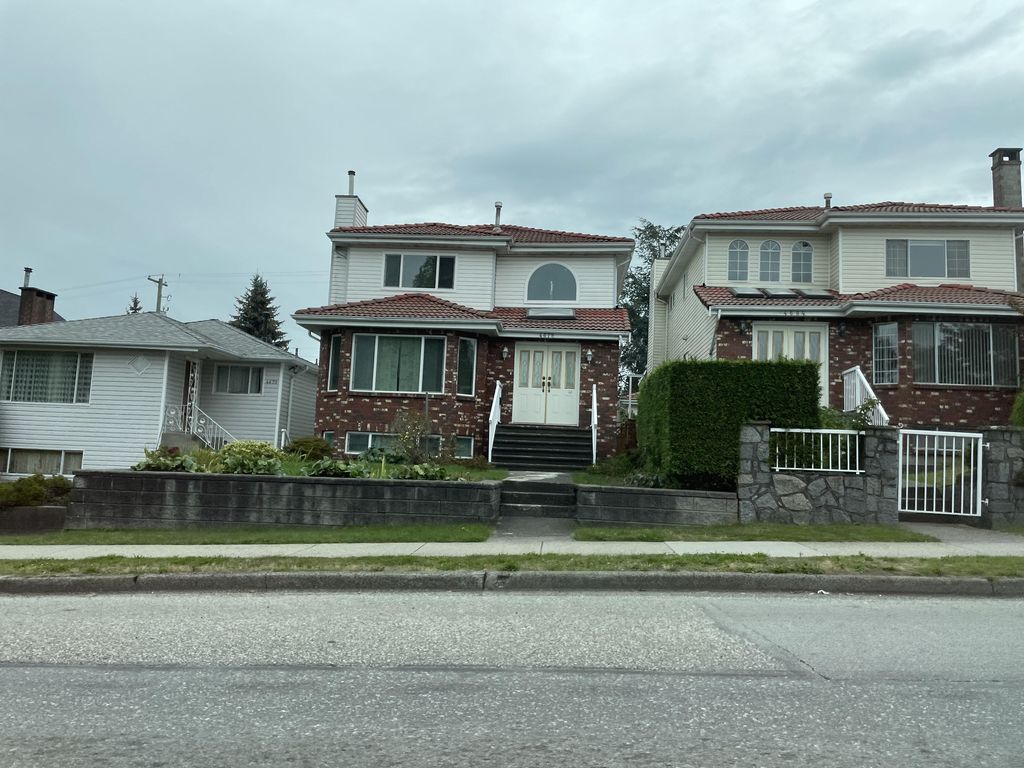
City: vancouver